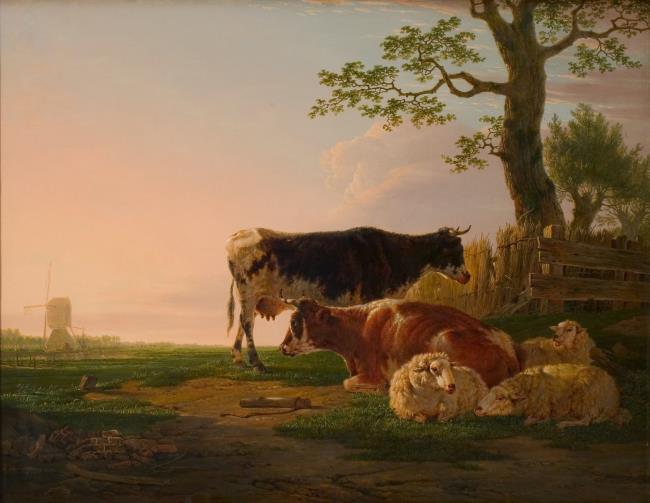
Title: Weidelandschap met vee
Artist: Jacob van Strij
Earliest date: 1771
Latest date: 1815
Genre: painting
Iconography: cattle
Keywords: landscape (genre), river, windmill, sheep, cow, barnyard